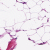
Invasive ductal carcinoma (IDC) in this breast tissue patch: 0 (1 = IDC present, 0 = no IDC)